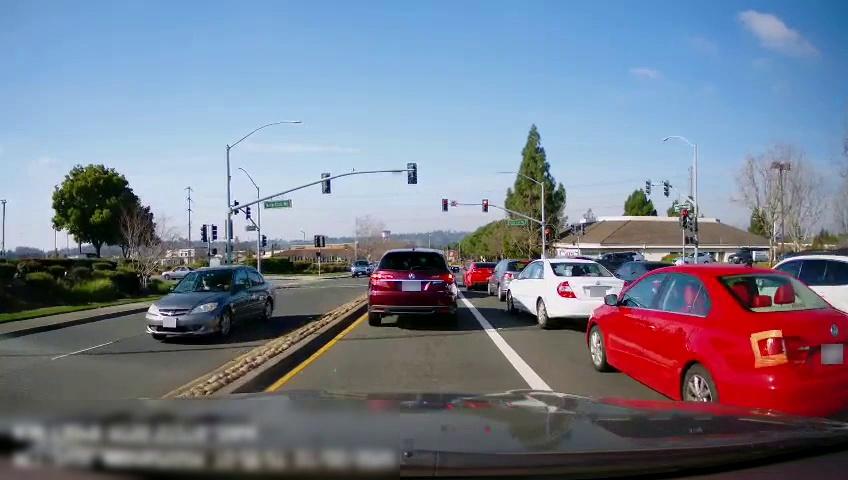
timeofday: Day
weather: Sunny
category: Drivable Space
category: Drivable Space
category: Vehicles | Car
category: Vehicles | Car
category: Vehicles | SUV
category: Vehicles | Car
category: Vehicles | Car
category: Vehicles | Car
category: Vehicles | SUV
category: Vehicles | Car
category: Vehicles | SUV
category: Vehicles | Car
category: Vehicles | Car
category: Vehicles | SUV
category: Vehicles | SUV
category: Lanes | Current Lane
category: Lanes | Alternate Lane
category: Lanes | Opposite Lane
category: Traffic | Signs
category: Traffic | Signs
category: Traffic | Lights
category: Traffic | Lights
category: Traffic | Lights
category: Traffic | Lights
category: Traffic | Lights
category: Traffic | Lights
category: Traffic | Lights
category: Traffic | Lights
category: Traffic | Lights
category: Traffic | Lights
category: Traffic | Lights
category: Traffic | Lights
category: Traffic | Lights
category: Traffic | Lights
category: Traffic | Lights